Question: I have generated an edm file that looks like the following:

How do I convert this to a many to many edm? I'll be using POCO, so I want it to look something like:
'''
public class User{
public List<Role> Roles {get; set;}
/* Other prop here */
}
public class Role{
public List<User> Users {get; set;}
/* Other prop here */
}
'''
Using EF4.
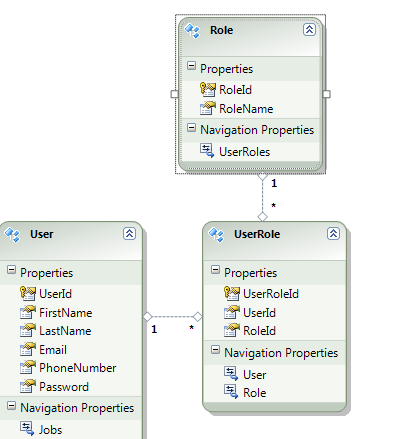
Answer: Well something you may/may not know - if you remove that field from the table, EF will not need to map that join table at all, and it will create the many-to-many assocation for you, and do a "silent-join" behind the scenes to the join table.
That being said, if you have that extra field, then you could do something like this:
'''
var userWithRoles = ctx.Users.Include("UserRoles.Role");
'''
And likewise:
'''
var roleWithUsers = ctx.Roles.Include("UserRoles.User");
'''
As i said though, in most cases of a many-to-many, only the FK's are required in the join table.
If possible, remove that field, then update your model and the many-to-many will "just work".